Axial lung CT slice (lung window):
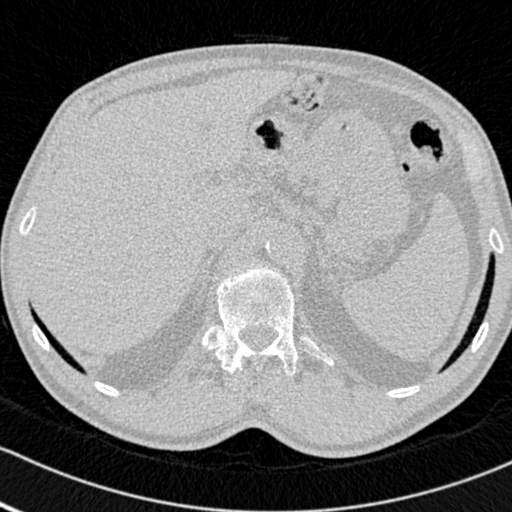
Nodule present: no